Question: '''
<script type="text/javascript" src="../jquery-qtip-1.0.0-rc3094652/jquery-1.3.2.min.js"></script>
<script type="text/javascript" src="../jquery.tablesorter/jquery.tablesorter.js"></script>
<script type="text/javascript" src="../jquery-qtip-1.0.0-rc3094652/jquery.qtip-1.0.0-rc3.min.js"></script>
<script type="text/javascript" src="jquery.tools.min(4).js"></script>
<script type="text/javascript">
$(document).ready(function(){
$(function() {
// if the function argument is given to overlay,
// it is assumed to be the onBeforeLoad event listener
$(".tool-table a[rel]").overlay({
mask: 'darkred',
effect: 'apple',
onBeforeLoad: function() {
// grab wrapper element inside content
var wrap = this.getOverlay().find(".contentWrap");
// load the page specified in the trigger
wrap.load(this.getTrigger().attr("href"));
}
});
});
});
</script>
<style>
/* use a semi-transparent image for the overlay */
#overlay {
background-image:url(http://static.flowplayer.org/img/overlay/transparent.png);
color:#efefef;
height:450px;
}
/* container for external content. uses vertical scrollbar, if needed */
div.contentWrap {
height:441px;
overflow-y:auto;
}
</style>
<div id="table-of-data-div">
<div id="table-div">
<table id="box-table-a" class="tablesorter">
<thead>
<tr>
<th scope="col" style="cursor:pointer;">B-House/Dorm Name</th>
<th scope="col" style="cursor:pointer;">Address</th>
<th scope="col" style="cursor:pointer;">Price Range</th>
<th scope="col" style="cursor:pointer;">Date Added</th>
<th scope="col" style="cursor:pointer;">Status</th>
</tr>
</thead>
<tbody>
<?php
$q=mysql_query("select * from property");
while( $f=mysql_fetch_array($q, MYSQL_ASSOC))
{
$p_id=$f["p_id"];
echo"
<tr>
<td class='tool-table'>
<span class='tool-id' style='display:none'>".$p_id."</span>
<span id='testid' style='cursor:pointer'><a id='wala' href='profile-test.php?q=$p_id' rel='#overlay' style='text-decoration:none; color:#339;'>".$f['p_name']."</a></span></td>
<td id='pretty'>".$f['address']."</td>
<td>".$f['p_name']."</td>
<td>".$f['payment_type']."</td>
<td>".$status."</td>
</tr>
";
}
?>
</tbody>
</table>
<div class="apple_overlay" id="overlay">
<!-- the external content of overlay is loaded inside this tag -->
<div class="contentWrap"></div>
</div>
</div>
</div>
'''
i have screenshot

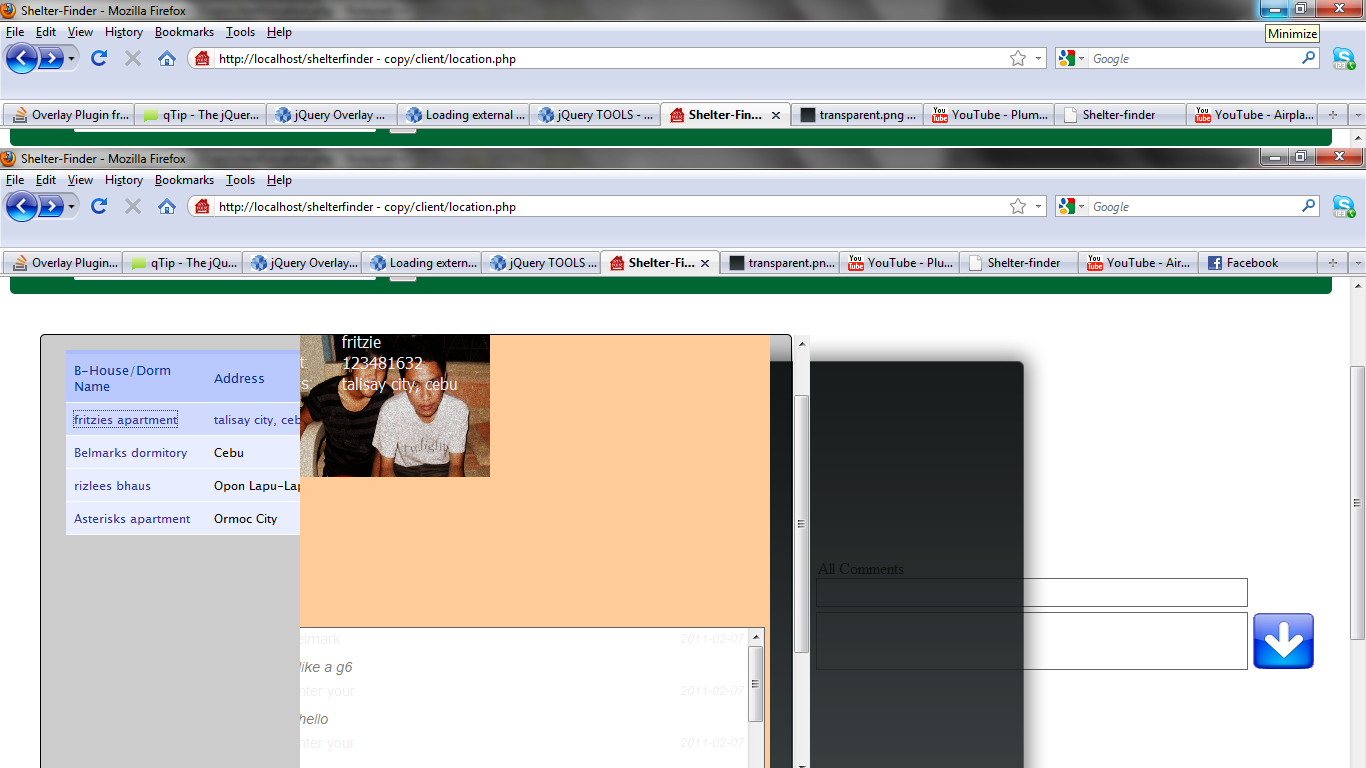
Answer: Be sure that your jquery tools javascript includes expose. This library is used to display the mask.